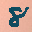
Label: 8